Question: I want to change menu and link titles in sharepoint 2010 and I change some links titles:

I change 'Home' to 'Casa' using 'Site Settings-->Title, Description and Icon' but 'Home' in under menu didnot change. How I can change this menu title?
thanks
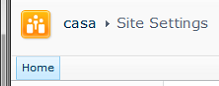
Answer: Go to Site Actions -> Site Settings.
Click "Top Link Bar" under "Look and Feel" section.
Here you can edit the caption of the link as required.